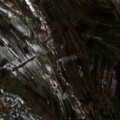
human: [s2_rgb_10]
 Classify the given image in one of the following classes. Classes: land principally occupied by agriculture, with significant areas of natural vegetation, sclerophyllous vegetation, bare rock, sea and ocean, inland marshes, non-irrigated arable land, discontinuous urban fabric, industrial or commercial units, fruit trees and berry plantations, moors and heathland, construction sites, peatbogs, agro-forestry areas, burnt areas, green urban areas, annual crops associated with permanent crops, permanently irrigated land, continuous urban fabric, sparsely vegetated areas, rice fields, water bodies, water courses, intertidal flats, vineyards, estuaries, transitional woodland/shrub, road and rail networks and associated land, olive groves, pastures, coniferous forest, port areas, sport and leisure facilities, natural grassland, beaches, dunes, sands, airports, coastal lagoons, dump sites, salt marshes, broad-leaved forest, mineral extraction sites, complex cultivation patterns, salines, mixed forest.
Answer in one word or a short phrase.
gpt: discontinuous urban fabric, non-irrigated arable land, complex cultivation patterns